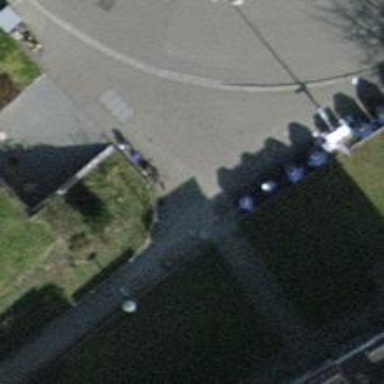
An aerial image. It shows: Footway with sett surface.